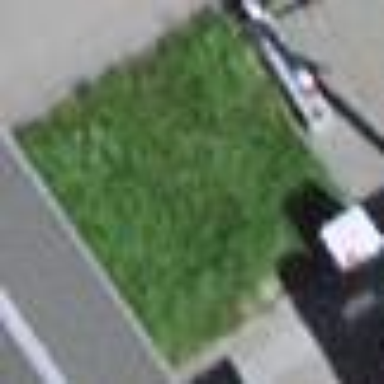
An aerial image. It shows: Area covered with grass.